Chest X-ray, PA view. Patient: 18 years old, sex F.
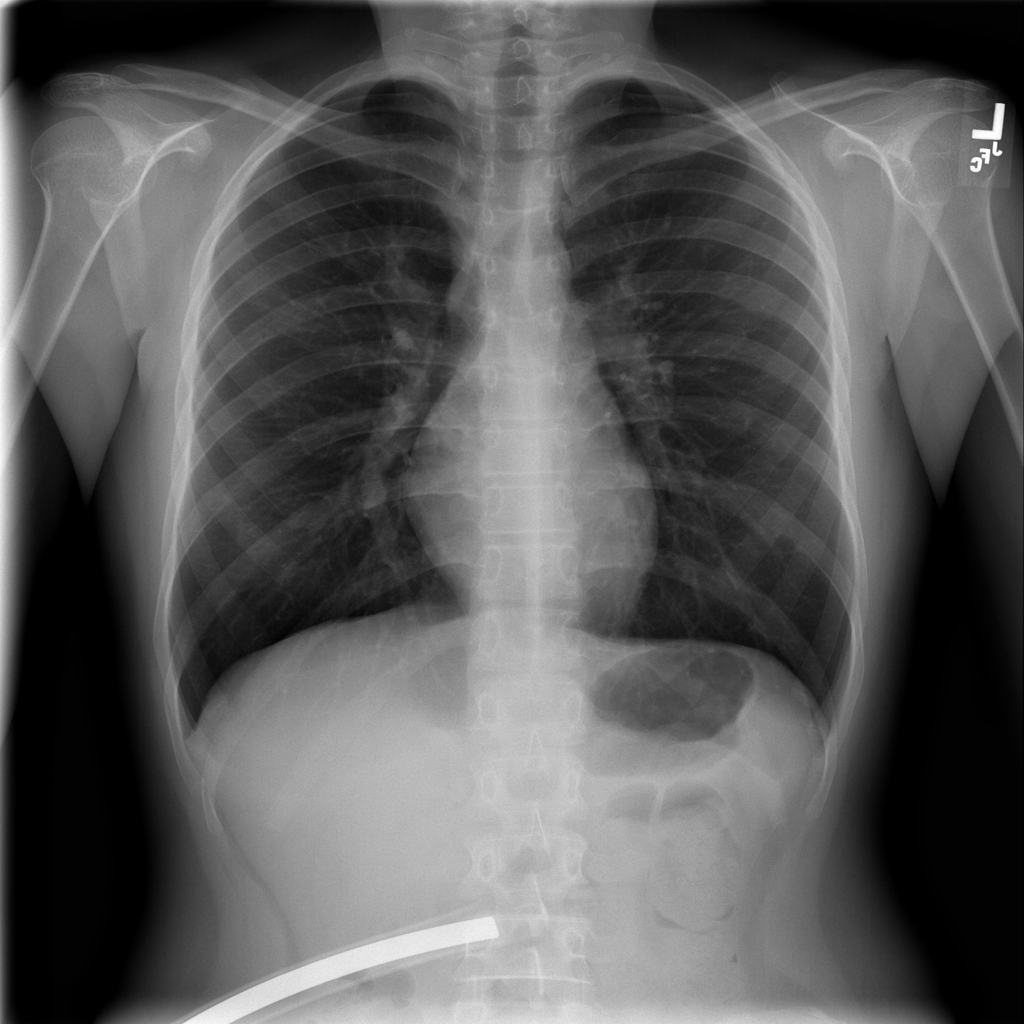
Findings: No Finding